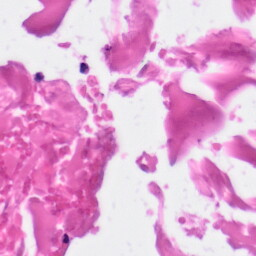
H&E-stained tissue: Skin